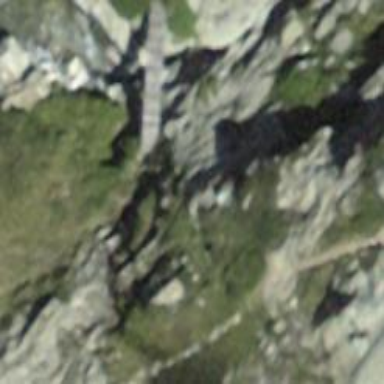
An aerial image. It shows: Path on bridge.